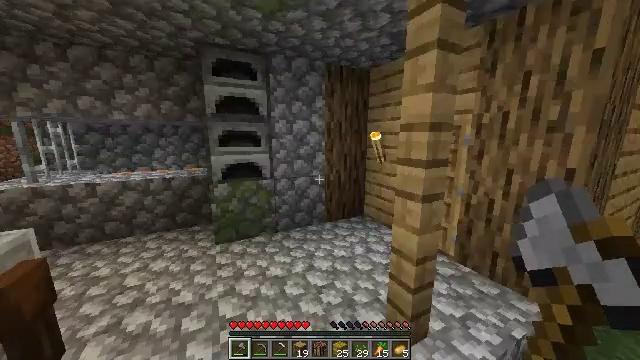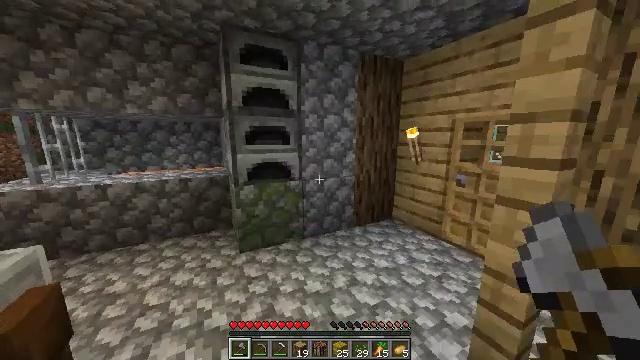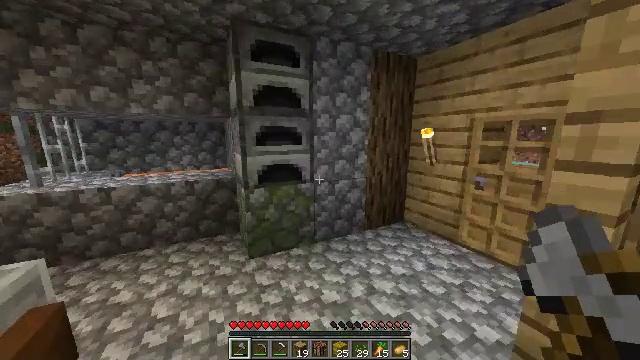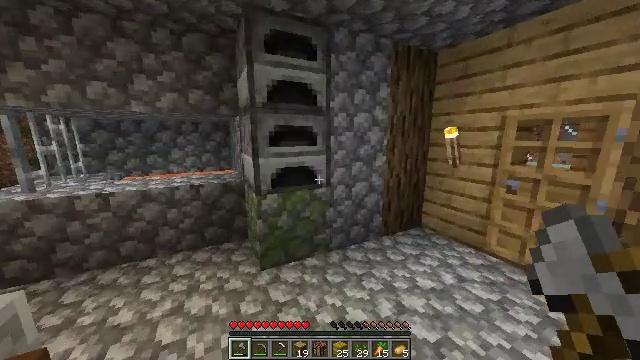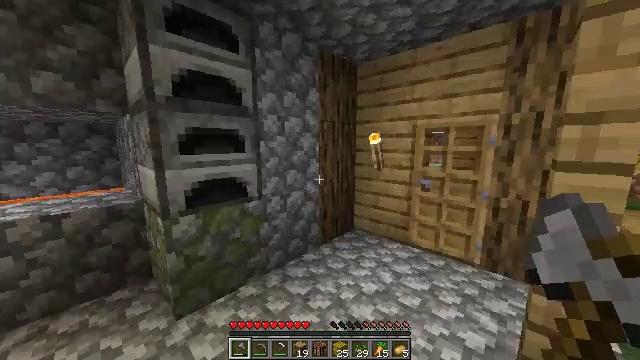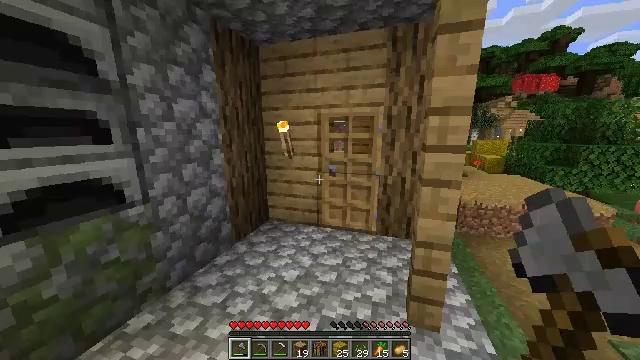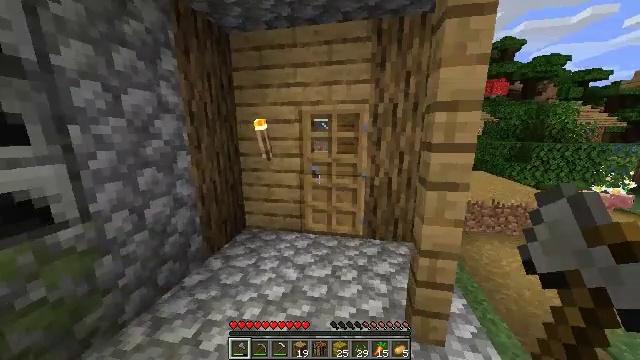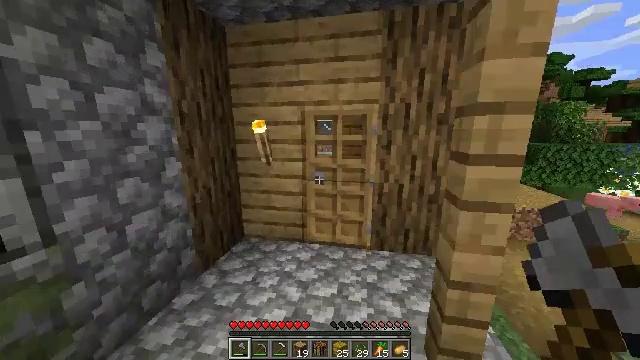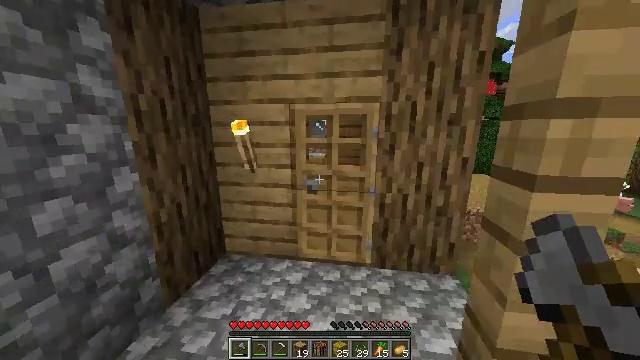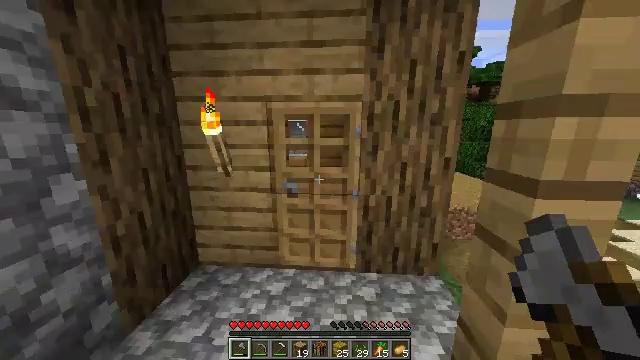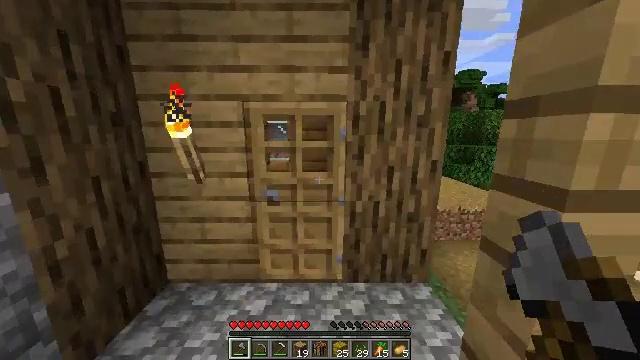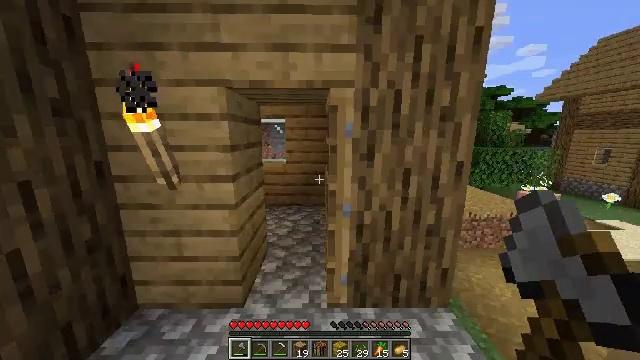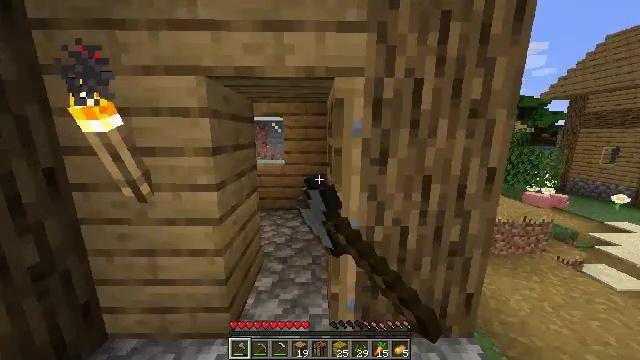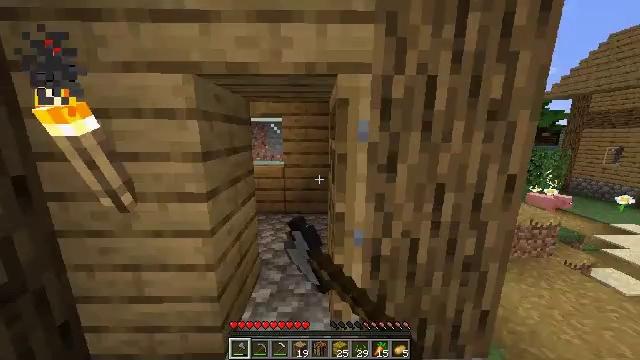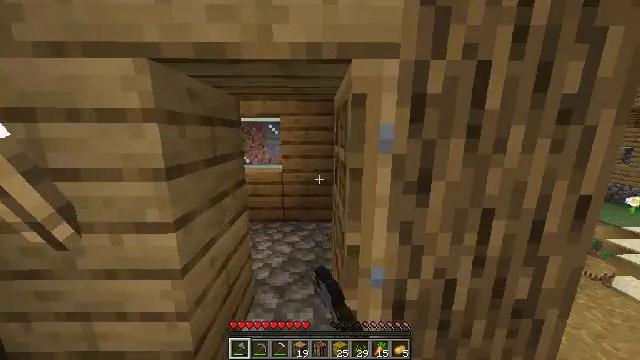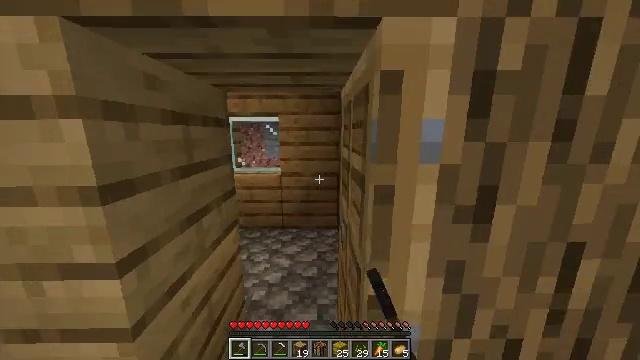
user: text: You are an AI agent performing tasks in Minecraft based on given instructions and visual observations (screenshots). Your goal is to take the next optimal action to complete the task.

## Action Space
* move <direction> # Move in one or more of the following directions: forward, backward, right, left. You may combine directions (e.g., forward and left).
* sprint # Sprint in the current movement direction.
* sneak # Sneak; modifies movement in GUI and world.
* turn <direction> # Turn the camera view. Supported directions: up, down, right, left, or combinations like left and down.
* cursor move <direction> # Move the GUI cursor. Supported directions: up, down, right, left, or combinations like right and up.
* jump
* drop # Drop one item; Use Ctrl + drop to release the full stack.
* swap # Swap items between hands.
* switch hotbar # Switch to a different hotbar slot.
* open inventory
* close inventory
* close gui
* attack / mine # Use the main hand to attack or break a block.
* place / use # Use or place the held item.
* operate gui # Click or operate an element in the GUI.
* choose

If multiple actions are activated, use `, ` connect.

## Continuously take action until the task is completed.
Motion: motion action
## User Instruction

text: Trim the tree by mining oak leaves.
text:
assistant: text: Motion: move forward and move left, sprint
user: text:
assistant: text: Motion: move forward and move left, sprint
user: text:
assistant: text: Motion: move forward, sprint
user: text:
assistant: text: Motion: move forward, sprint, turn right and up
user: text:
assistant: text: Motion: move forward, sprint, turn right and down
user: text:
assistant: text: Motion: move forward, sprint, turn right
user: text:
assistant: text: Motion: move forward, sprint
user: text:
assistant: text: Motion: move forward, sprint, turn right
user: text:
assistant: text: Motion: move forward, sprint, turn right
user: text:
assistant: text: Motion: move forward, sprint, turn right
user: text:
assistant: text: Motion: move forward, sprint, use / place
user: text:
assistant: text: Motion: move forward, sprint, use / place
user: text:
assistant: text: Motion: move forward, sprint, use / place
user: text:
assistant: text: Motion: move forward, sprint
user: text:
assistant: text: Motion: move forward, sprint
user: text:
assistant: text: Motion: move forward, sprint
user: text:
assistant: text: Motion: move forward, sprint, turn left
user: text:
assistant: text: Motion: move forward, sprint, turn left
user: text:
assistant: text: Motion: move forward, sprint, turn left
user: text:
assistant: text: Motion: move forward, sprint, turn left
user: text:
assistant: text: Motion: move forward, sprint, turn left
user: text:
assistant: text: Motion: move forward, sprint, turn left
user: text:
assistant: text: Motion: move forward, sprint, turn left and down
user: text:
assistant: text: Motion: move forward, sprint, turn left
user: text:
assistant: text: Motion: move forward and move right, sprint, turn left and down
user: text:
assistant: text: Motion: move forward and move right, sprint
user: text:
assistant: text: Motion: move forward and move right, sprint
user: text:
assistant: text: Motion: move forward and move right, sprint
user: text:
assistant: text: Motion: move forward and move right, sprint
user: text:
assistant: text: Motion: move forward and move right, sprint